Question: I have a really strange issue. I have a pager with fragments. One of the fragments is the Messages fragment. In this fragment I have a FragmentTabHost with three tab-fragments. In the action bar I have a SearchView. When I am want to search for something and I start writing the query string, the focus of the search view is removed from it and is set to the first tab of the TabHost. That way I can't write the query string. This happens only when I am near the MessagesFragment. For example: if I am far enough (1 page), the search is working fine.
Can someone tell me what might the problem be?
Here is a picture:

The MessagesFragment:
'''
public class MessagesFragment extends Fragment {
private FragmentTabHost tabHost;
@Override
public View onCreateView(LayoutInflater inflater, ViewGroup container,
Bundle savedInstanceState) {
this.tabHost = new FragmentTabHost(this.getActivity());
this.tabHost.setup(this.getActivity(), this.getChildFragmentManager(), container.getId());
TabSpec tabSpecForAllMessages = this.tabHost.newTabSpec("all").setIndicator("ALL");
this.tabHost.addTab(tabSpecForAllMessages, AllMessagesFragment.class, null);
TabSpec tabSpecForSentMessages = this.tabHost.newTabSpec("sent").setIndicator("SENT");
this.tabHost.addTab(tabSpecForSentMessages, SentMessagesFragment.class, null);
TabSpec tabSpecForReceivedMessages = this.tabHost.newTabSpec("received").setIndicator("RECEIVED");
this.tabHost.addTab(tabSpecForReceivedMessages, ReceivedMessagesFragment.class, null);
return this.tabHost;
}
@Override
public void onDestroyView() {
super.onDestroyView();
this.tabHost = null;
}
'''
}
The tab host layout:
'''
<?xml version="1.0" encoding="utf-8"?>
<TabHost xmlns:android="http://schemas.android.com/apk/res/android"
android:id="@android:id/tabhost"
android:layout_width="match_parent"
android:layout_height="match_parent" >
<LinearLayout
android:layout_width="match_parent"
android:layout_height="match_parent"
android:orientation="vertical" >
<TabWidget
android:id="@android:id/tabs"
android:layout_width="match_parent"
android:layout_height="wrap_content" >
</TabWidget>
<FrameLayout
android:id="@android:id/tabcontent"
android:layout_width="match_parent"
android:layout_height="match_parent" >
</FrameLayout>
</LinearLayout>
</TabHost>
'''
The action bar menu-items:
'''
<?xml version="1.0" encoding="utf-8"?>
'''
'''
<item
android:id="@+id/menu_item_search"
android:actionViewClass="android.widget.SearchView"
android:icon="@drawable/ic_action_search"
android:showAsAction="collapseActionView|ifRoom"
android:title="@string/title_search" />
<item
android:id="@+id/menu_item_home"
android:icon="@drawable/ic_action_home"
android:showAsAction="always"
android:title="@string/title_home" />
'''
The onCreateOptionsMenu event handler:
'''
@Override
public boolean onCreateOptionsMenu(Menu menu) {
MenuInflater inflater = this.getMenuInflater();
inflater.inflate(R.menu.options_menu, menu);
// Associate searchable configuration with the SearchView
SearchManager searchManager =
(SearchManager) getSystemService(Context.SEARCH_SERVICE);
SearchView searchView =
(SearchView) menu.findItem(R.id.menu_item_search).getActionView();
searchView.setSearchableInfo(searchManager.getSearchableInfo(this
.getComponentName()));
return true;
}
'''
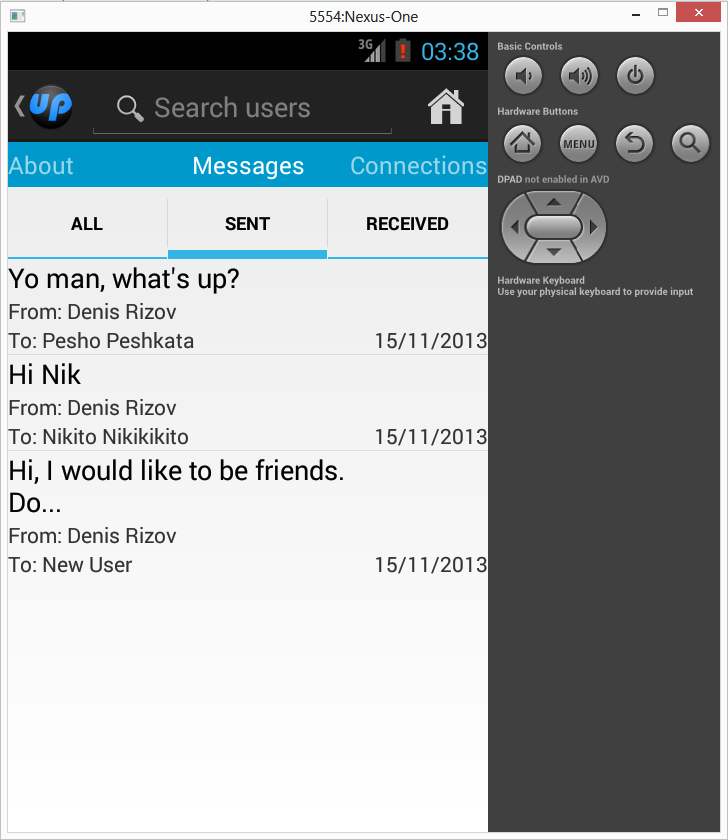
Answer: Try add method
'''
@Override
public boolean onQueryTextChange(String text) {
if(searchView!=null)
searchView.requestFocusFromTouch();
return true;
}
'''
searchView must be init SearchView searchView;
My onCreateOptionsMenu method:
'''
@Override
public boolean onCreateOptionsMenu(Menu menu) {
getMenuInflater().inflate(R.menu.only_search, menu);
MenuItem searchItem = menu.findItem(R.id.action_search);
searchView = (SearchView) MenuItemCompat.getActionView(searchItem);
searchView.setOnTouchListener(new OnTouchListener() {
@Override
public boolean onTouch(View v, MotionEvent event) {
searchView.requestFocusFromTouch();
return true;
}
});
}
'''
it's worked for me!